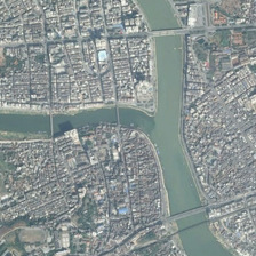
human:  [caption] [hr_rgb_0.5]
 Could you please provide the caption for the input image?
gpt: There is a river on the bridge and there is green water on the river.

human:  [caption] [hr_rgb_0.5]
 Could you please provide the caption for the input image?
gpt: There is a river on the bridge, and there is green water in the river.

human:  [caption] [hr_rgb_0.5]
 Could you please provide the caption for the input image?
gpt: There is a river on the bridge and there is green water on the river.

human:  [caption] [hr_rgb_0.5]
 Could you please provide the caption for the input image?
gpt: There is a river on the bridge with green water in it.

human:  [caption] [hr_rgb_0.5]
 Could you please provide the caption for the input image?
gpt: There is a river on the bridge and there is green water on the river.